Interaction volume radius: 5 \u00c5
Interaction volume height: 20 \u00c5
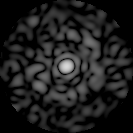
Disorder parameter: 0.8345